Question: In part of my code, I create a dataset
'''
with h5py.File('xxxxxx.h5', 'w') as f:
f.create_dataset('xxxx', data=xxxxxx).
'''
The code generates the .h5 file and stores it in the specified location, but once I want to open the file, it give me the following error:

Any idea how to fix the problem? I appreciate it.
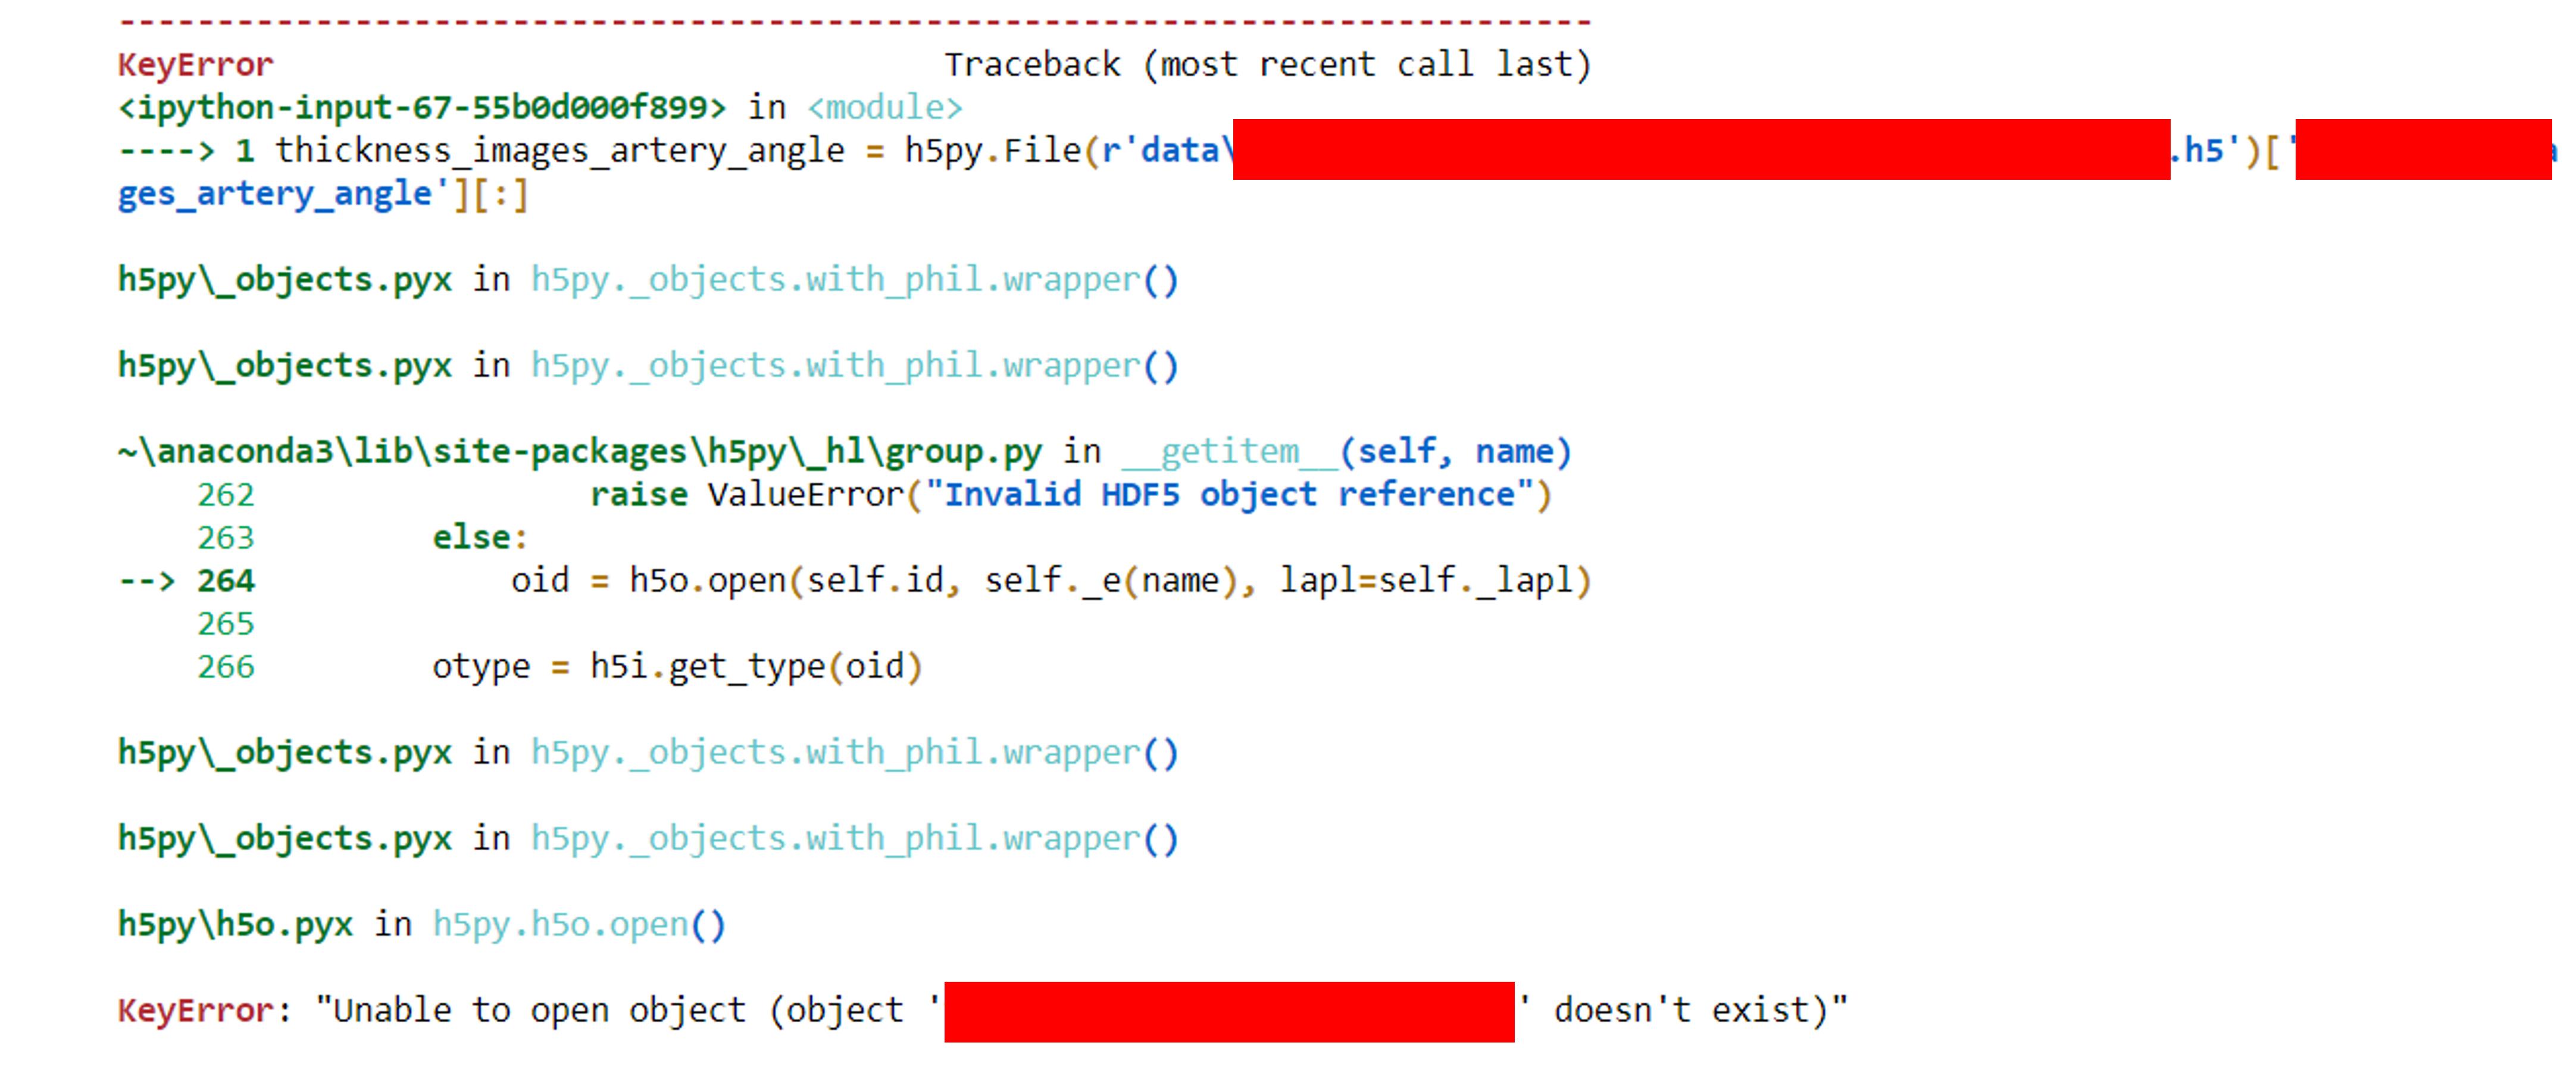
Answer: If the error occurs when opening the file, you have an error in the file and/or path names.
To see how h5py behave, run this code and inspect the resulting HDF5 file. First it creates a simple file and adds a single (3x3) dataset named 'xxxx' using the 'data=' keyword. Then it re-opens the file and prints the dataset '.shape' and '.dtype' attributes, followed by the dataset values. Run this example in the same folder as your code and verify where the file is created. (Note: I used different file object names for demonstration purposes only.)
'''
import h5py
with h5py.File('xxxxxx.h5', 'w') as fw:
# create 3 datasets named: xxxx, yyyy, and zzzz
vals1 = [[1., 2., 3.], [11., 12., 13.], [21., 22., 23.]]
fw.create_dataset('xxxx', data=vals1)
vals2 = [[101., 102., 103.], [111., 112., 113.], [121., 122., 123.]]
fw.create_dataset('yyyy', data=vals2)
vals3 = [[1001., 1002., 1003.], [1011., 1012., 1013.], [1021., 1022., 1023.]]
fw.create_dataset('zzzz', data=vals3)
with h5py.File('xxxxxx.h5', 'r') as fr:
# print dataset shape and values
print(fr['xxxx'].shape, fr['xxxx'].dtype)
print(fr['xxxx'][()]
print(fr['yyyy'][()])
print(fr['zzzz'][()])
# Alternate method to get dataset names from keys and print
for dset in fr.keys():
print(dset,":",fr[dset].shape, fr[dset].dtype)
print(fr[dset][()])
'''